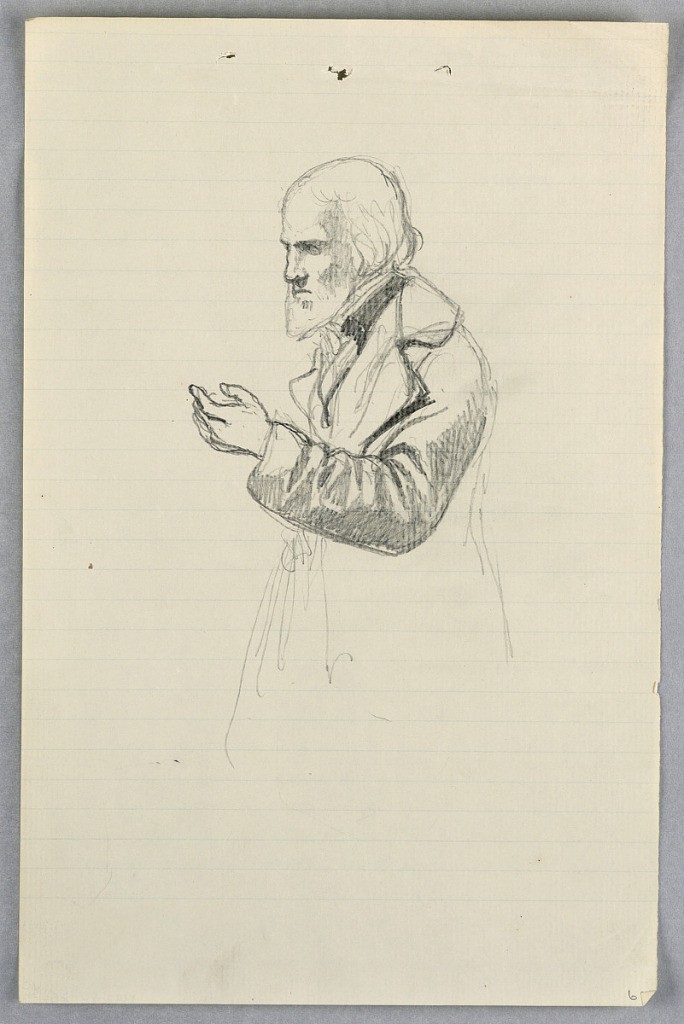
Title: Study for "Scientific Group"
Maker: Daniel Huntington, American, 1816–1906
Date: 1858
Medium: Graphite on lined white laid paper
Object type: Drawing
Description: Man with a beard, facing left, his left hand gesturing upwards. The lower half of his coat outlined.